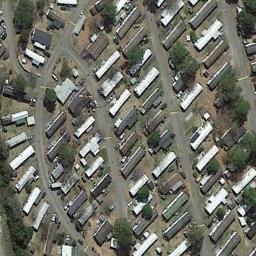
Label: residential